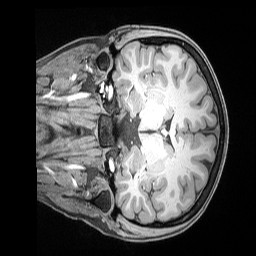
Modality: T1w
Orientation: coronal
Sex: female
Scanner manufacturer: siemens
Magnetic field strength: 3 T
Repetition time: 2.53 s
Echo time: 0.00169 s